Interaction volume radius: 5 \u00c5
Interaction volume height: 10 \u00c5
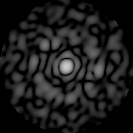
Disorder parameter: 0.8824